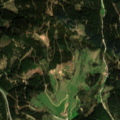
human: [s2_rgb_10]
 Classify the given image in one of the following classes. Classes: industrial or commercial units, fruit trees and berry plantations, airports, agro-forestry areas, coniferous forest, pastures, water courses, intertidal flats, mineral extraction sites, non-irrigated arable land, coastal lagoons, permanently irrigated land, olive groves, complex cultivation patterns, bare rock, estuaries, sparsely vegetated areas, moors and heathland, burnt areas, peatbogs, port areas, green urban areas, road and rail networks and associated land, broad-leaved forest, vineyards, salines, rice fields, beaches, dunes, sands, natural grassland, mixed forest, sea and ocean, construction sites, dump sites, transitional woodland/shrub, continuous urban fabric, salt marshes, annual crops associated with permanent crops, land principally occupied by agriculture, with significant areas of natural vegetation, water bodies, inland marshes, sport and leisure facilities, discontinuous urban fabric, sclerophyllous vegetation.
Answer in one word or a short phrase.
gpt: pastures, coniferous forest